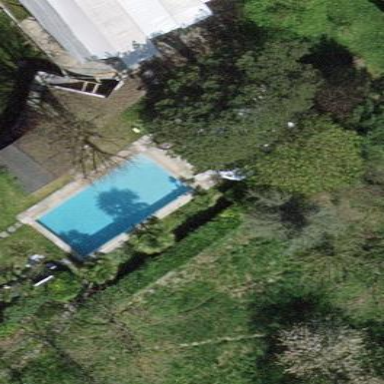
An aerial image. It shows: Swimming pool located in leisure land.